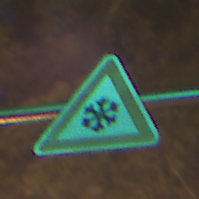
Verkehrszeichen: SchneeOderEisglaette
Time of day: Night
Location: Outdoor (Urban)
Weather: PartlyCloudy
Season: NotSpecified
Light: Artificial